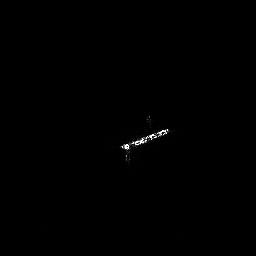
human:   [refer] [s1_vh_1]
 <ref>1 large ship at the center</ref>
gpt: <box>[[45, 43, 66, 63, 0]]</box>